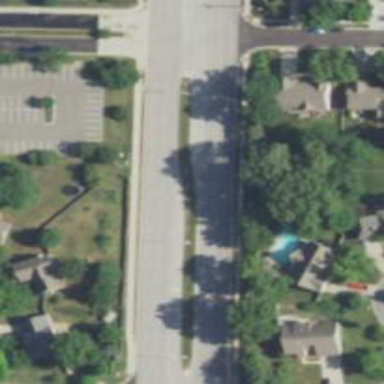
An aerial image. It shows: Road with dash markings.